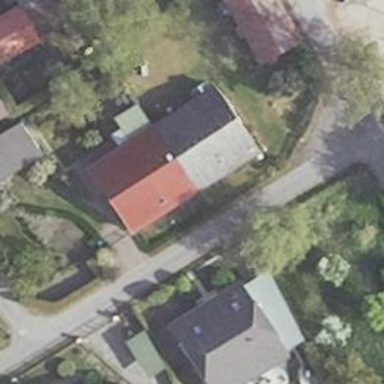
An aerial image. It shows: Residential building.